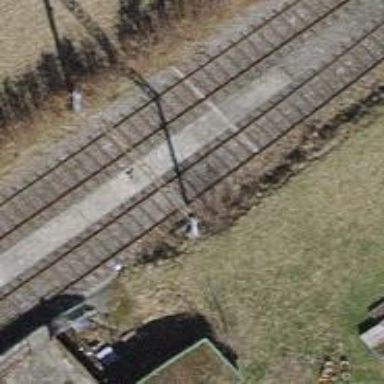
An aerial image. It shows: Catenary mast for power lines.